Field crop: tomato
Growth stage: 1
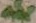
Species: solanum